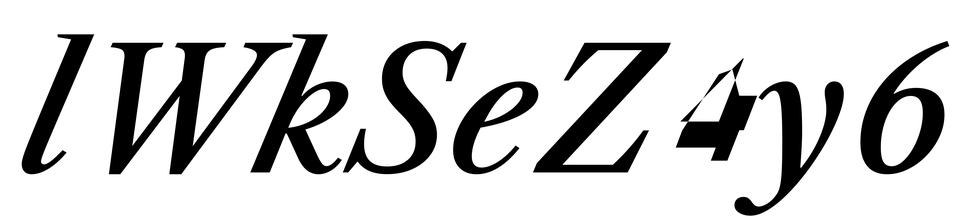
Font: LibreCaslonText-Italic_Medium_Italic